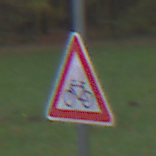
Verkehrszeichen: RadverkehrRechts
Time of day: SunriseSunset
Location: Outdoor (Nature)
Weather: PartlyCloudy
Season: Autumn
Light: Natural